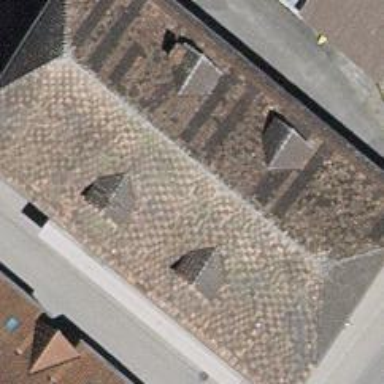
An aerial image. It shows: Warehouse building.